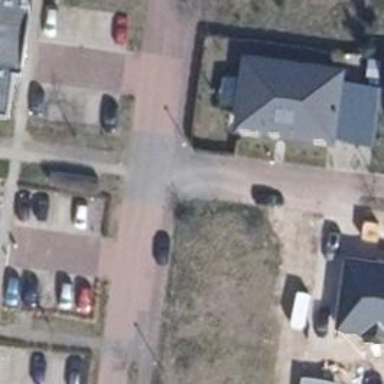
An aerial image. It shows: Living street.